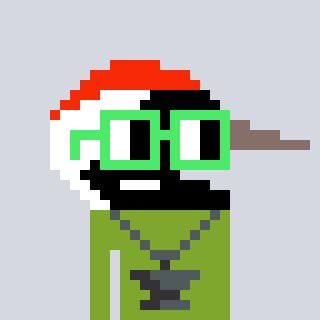
a pixel art character with square light green glasses, a crane-shaped head and a slimegreen-colored body on a cool background